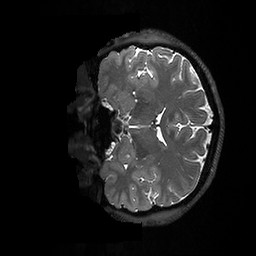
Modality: T2w
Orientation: coronal
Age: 31
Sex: male
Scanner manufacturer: ge
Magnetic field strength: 3 T
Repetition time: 3.202 s
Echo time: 0.06656 s